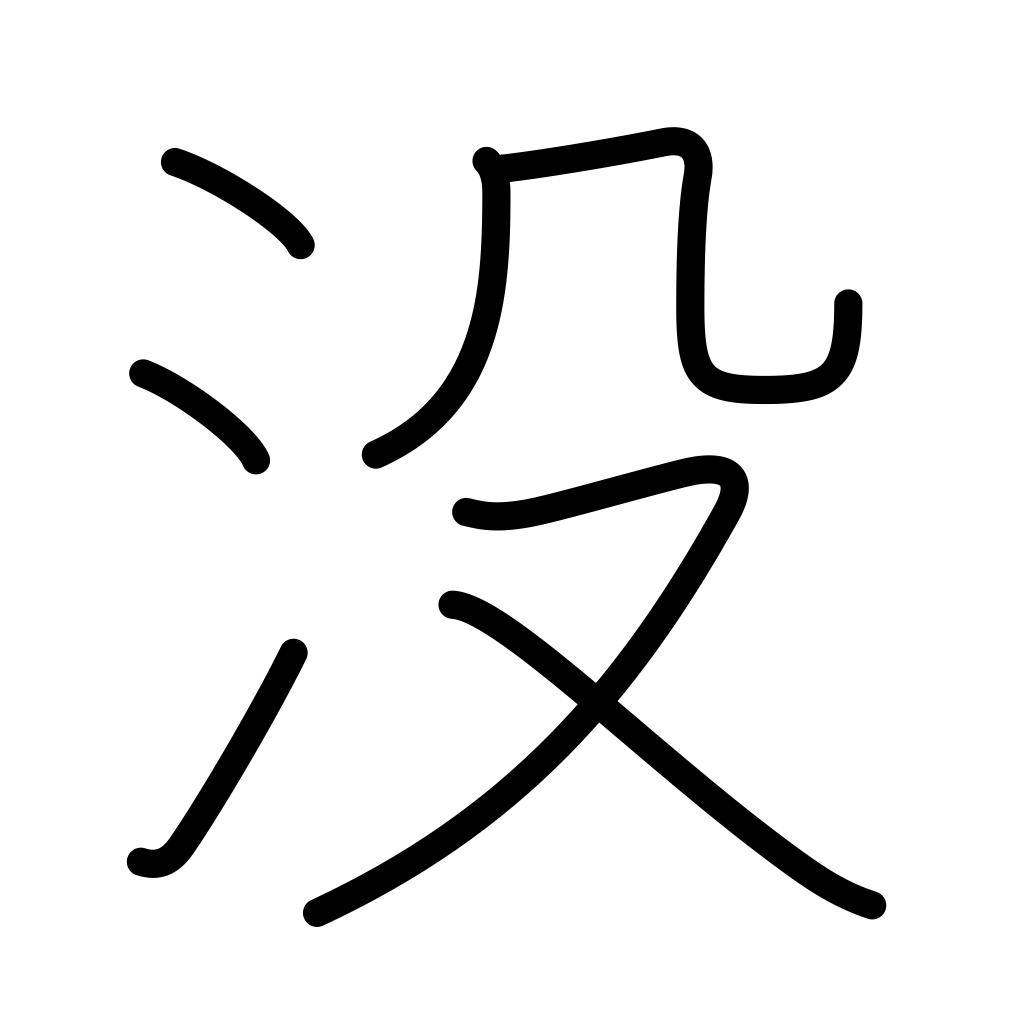
Meaning: drown, sink, hide, fall into, disappear, die